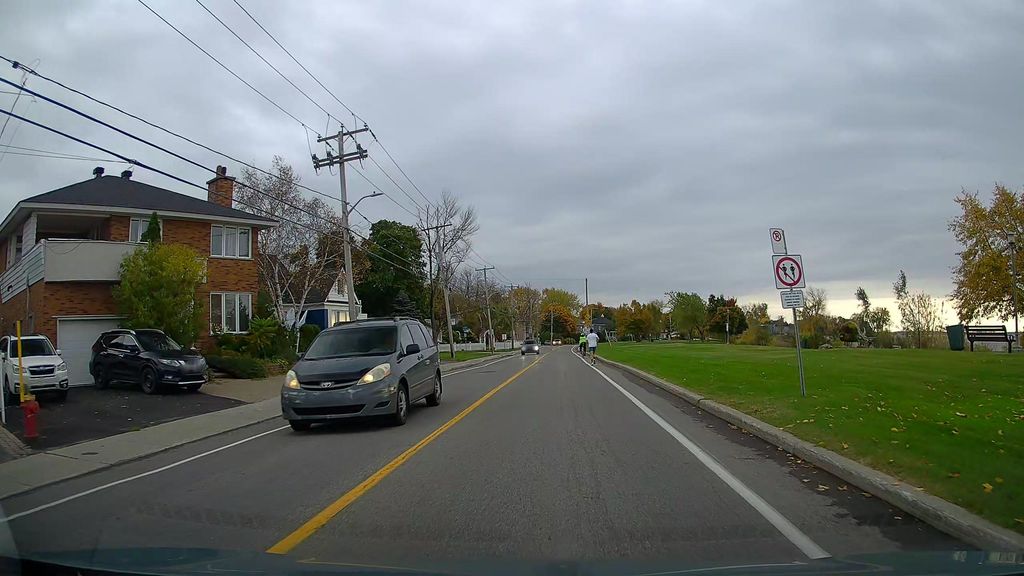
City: montreal